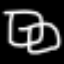
Label: square